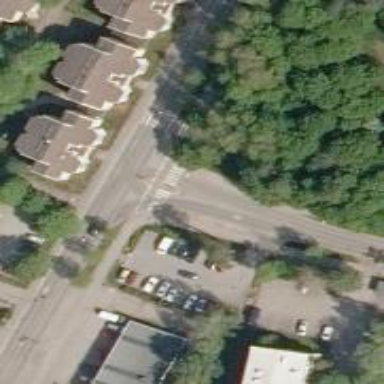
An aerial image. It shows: Road with "give way" sign.